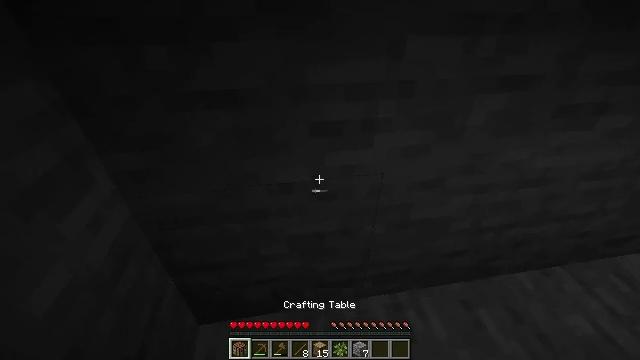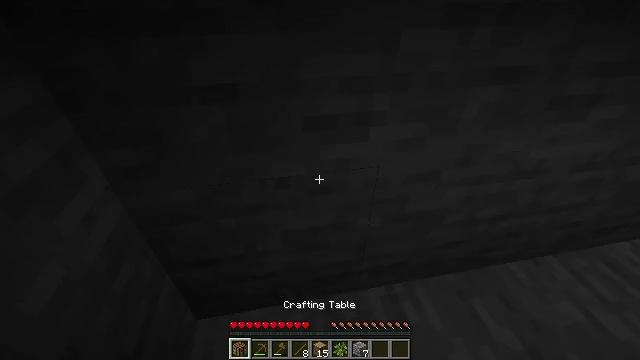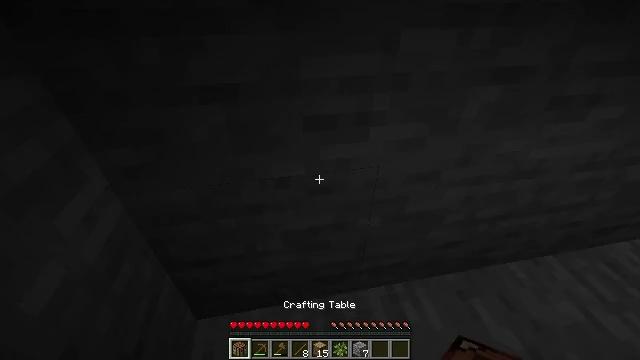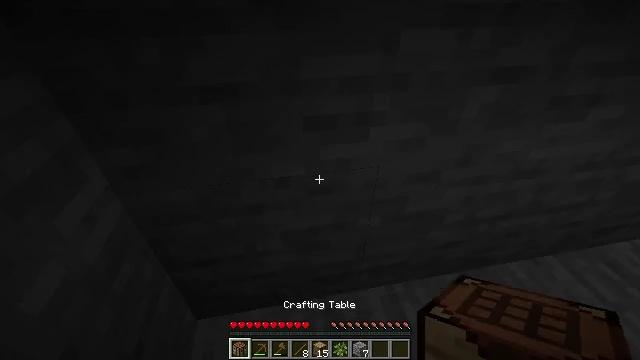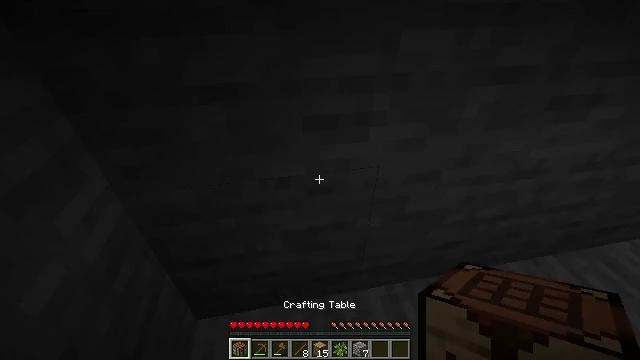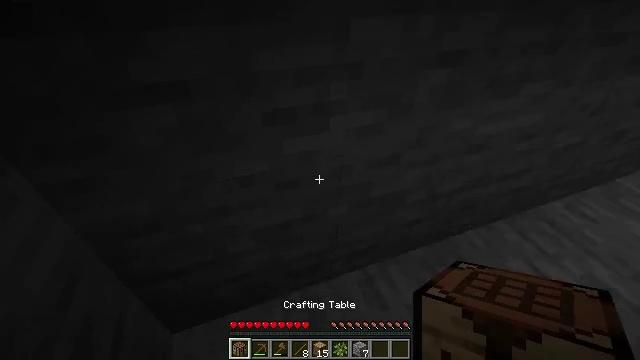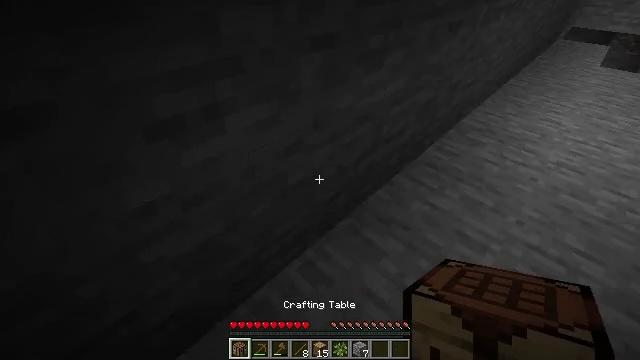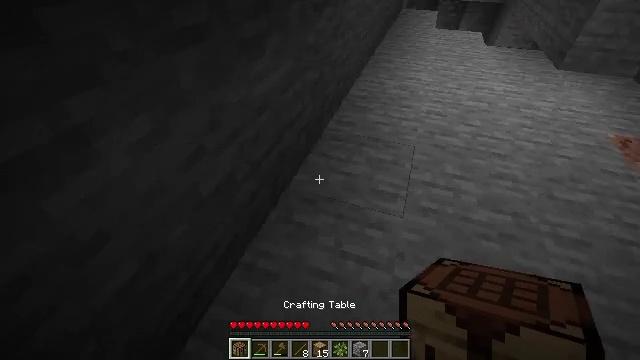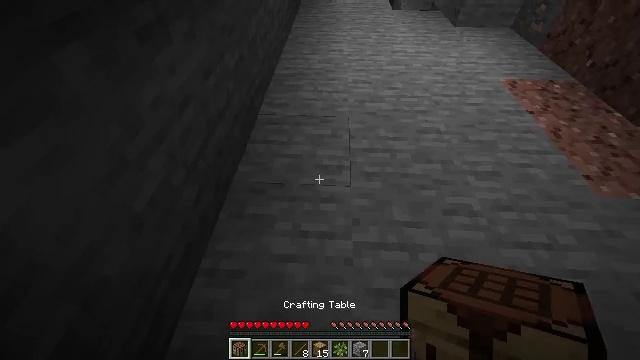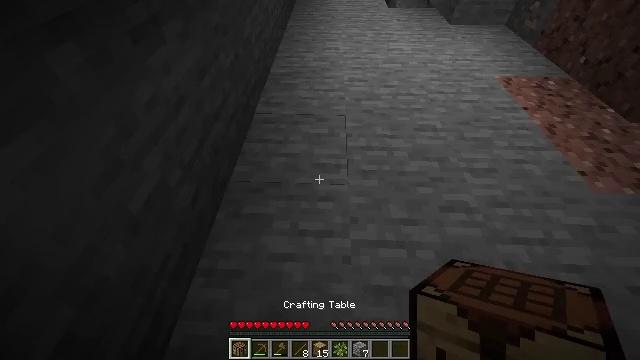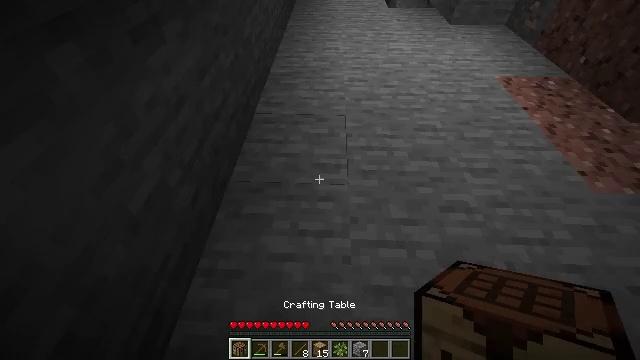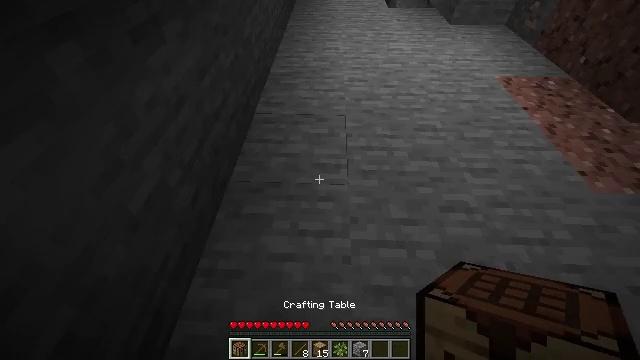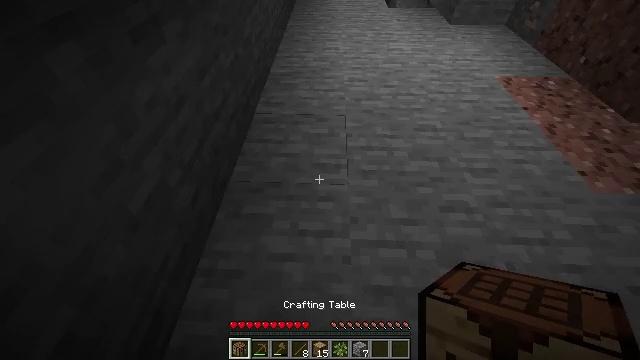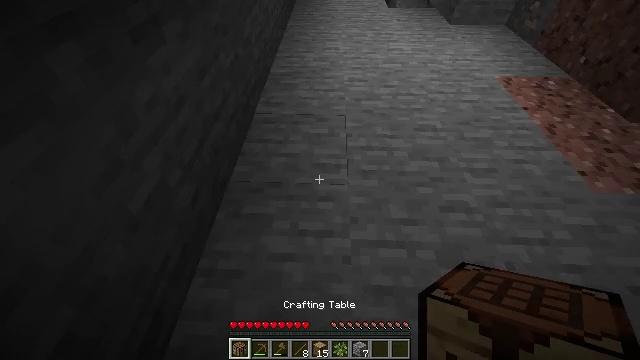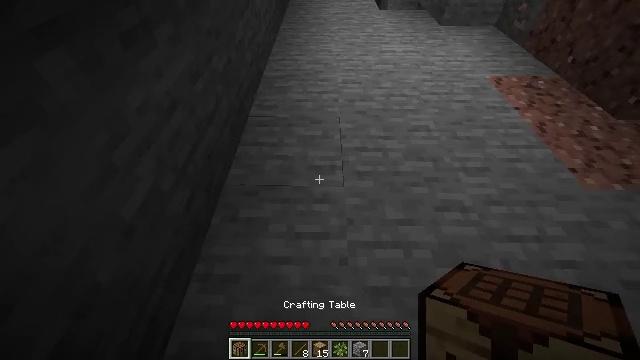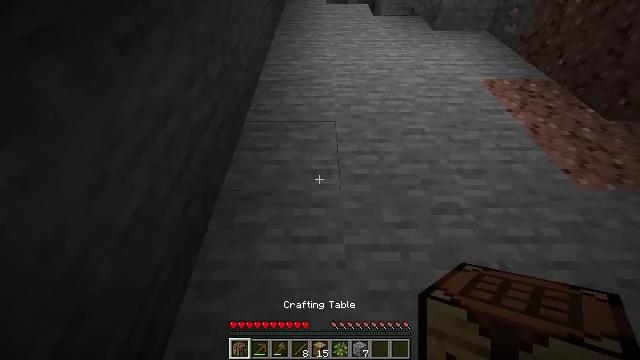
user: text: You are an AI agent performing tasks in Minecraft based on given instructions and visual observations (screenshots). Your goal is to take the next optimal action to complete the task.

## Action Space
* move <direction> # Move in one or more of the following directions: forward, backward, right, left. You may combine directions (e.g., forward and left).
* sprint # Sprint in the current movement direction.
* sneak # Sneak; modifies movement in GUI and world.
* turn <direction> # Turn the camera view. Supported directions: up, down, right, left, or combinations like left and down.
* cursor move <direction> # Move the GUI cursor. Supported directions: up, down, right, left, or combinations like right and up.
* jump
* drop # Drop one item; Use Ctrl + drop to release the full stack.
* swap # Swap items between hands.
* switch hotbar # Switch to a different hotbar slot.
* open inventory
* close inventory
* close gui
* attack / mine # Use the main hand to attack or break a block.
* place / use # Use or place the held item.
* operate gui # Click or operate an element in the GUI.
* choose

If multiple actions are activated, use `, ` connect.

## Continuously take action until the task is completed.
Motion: motion action
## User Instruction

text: Take wooden planks to craft a crafting table.
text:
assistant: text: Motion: turn right and down
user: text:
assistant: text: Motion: no_op
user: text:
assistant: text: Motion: no_op
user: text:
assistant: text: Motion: no_op
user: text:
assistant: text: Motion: turn right and down
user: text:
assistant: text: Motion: turn right and down
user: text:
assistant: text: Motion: turn right and down
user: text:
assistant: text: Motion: turn right and down
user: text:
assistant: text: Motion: no_op
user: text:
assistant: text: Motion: no_op
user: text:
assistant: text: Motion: no_op
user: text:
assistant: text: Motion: no_op
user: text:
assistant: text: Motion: no_op
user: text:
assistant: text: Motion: turn right
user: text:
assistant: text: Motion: turn right
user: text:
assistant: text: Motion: turn left and up
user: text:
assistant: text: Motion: turn left and up
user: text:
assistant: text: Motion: turn up
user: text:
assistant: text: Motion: turn up
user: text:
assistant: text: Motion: no_op
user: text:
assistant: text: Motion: move forward
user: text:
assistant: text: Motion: move forward
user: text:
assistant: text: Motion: move forward
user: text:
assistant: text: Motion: move forward
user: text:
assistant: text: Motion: move forward
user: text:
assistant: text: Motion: move forward
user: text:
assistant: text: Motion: move forward
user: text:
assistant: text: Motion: move forward
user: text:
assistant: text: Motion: move forward
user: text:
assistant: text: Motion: move forward